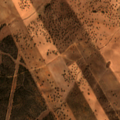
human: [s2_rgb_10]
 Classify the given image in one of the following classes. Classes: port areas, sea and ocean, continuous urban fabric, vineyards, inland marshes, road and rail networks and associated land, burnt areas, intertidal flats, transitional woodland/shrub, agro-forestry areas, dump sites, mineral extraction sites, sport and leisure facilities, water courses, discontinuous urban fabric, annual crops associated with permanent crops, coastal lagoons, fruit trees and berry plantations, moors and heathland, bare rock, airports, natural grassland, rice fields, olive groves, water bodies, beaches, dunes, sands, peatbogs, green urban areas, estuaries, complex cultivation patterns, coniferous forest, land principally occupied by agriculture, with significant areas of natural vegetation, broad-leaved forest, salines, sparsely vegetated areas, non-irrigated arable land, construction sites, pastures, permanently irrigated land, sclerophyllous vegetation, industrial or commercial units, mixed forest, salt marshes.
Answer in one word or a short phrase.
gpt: non-irrigated arable land, agro-forestry areas, broad-leaved forest, transitional woodland/shrub